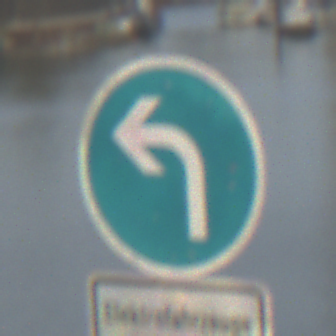
Verkehrszeichen: VorgeschriebeneFahrtrichtungLinks
Zusatzzeichen unten: BesondereFahrzeugeUndTransportgueter10
Umgebung: Outdoor, Urban
Tageszeit: SunriseSunset
Wetter: PartlyCloudy
Licht: Natural
Jahreszeit: NotSpecified
Kontrast: LowContrast